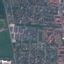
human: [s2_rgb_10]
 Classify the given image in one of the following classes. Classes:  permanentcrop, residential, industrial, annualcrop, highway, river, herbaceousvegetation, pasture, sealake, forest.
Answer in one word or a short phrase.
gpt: Residential